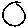
Label: circle